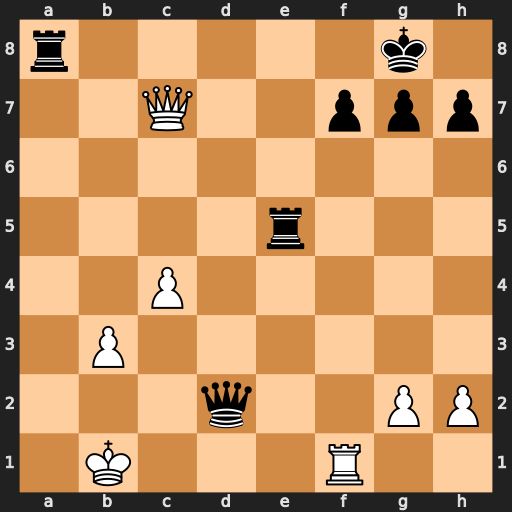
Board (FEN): r5k1/2Q2ppp/8/4r3/2P5/1P6/3q2PP/1K3R2
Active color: w
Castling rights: -
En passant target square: -
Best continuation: Qxf7+ Kh8 Qf8+ Rxf8 Rxf8#